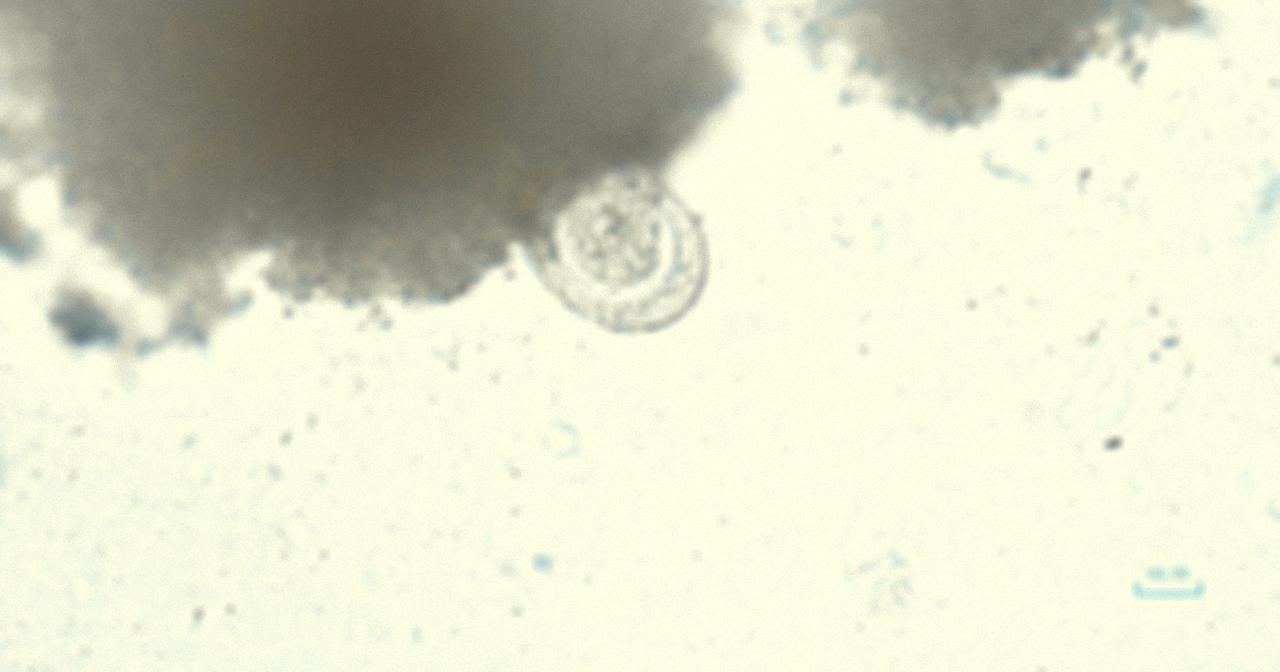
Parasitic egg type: Hymenolepis nana